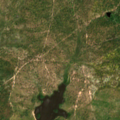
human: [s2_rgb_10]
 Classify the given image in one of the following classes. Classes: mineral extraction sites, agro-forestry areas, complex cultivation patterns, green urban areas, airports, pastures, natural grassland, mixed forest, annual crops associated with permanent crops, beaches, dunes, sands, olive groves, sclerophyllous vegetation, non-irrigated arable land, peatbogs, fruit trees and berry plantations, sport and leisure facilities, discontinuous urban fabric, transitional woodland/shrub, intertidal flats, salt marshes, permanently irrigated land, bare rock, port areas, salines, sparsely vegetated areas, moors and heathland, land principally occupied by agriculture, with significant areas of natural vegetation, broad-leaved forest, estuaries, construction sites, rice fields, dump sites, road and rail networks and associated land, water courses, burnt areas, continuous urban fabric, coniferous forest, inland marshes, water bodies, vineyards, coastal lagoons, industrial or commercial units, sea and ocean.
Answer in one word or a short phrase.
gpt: continuous urban fabric